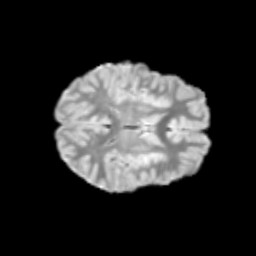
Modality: T2w
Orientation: axial
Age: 10
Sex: male
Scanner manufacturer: siemens
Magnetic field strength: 3 T
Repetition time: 3.8 s
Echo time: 0.07 s